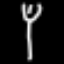
Label: fork